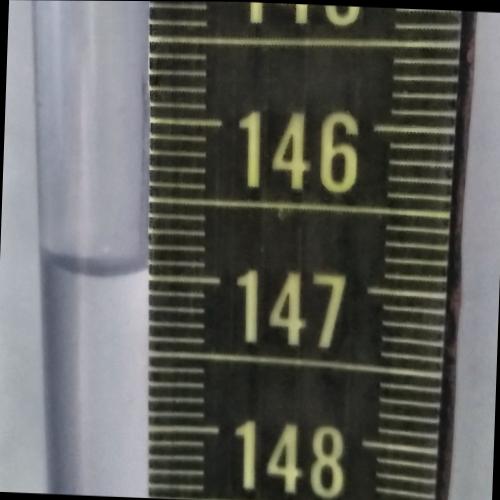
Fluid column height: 147.0 cm